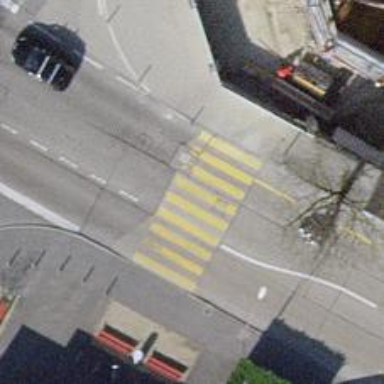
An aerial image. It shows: Asphalt footway with marked crossing.